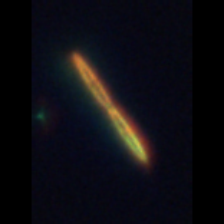
Taxon: Psuedo-nitzschia
Group: Diatoms